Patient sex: M
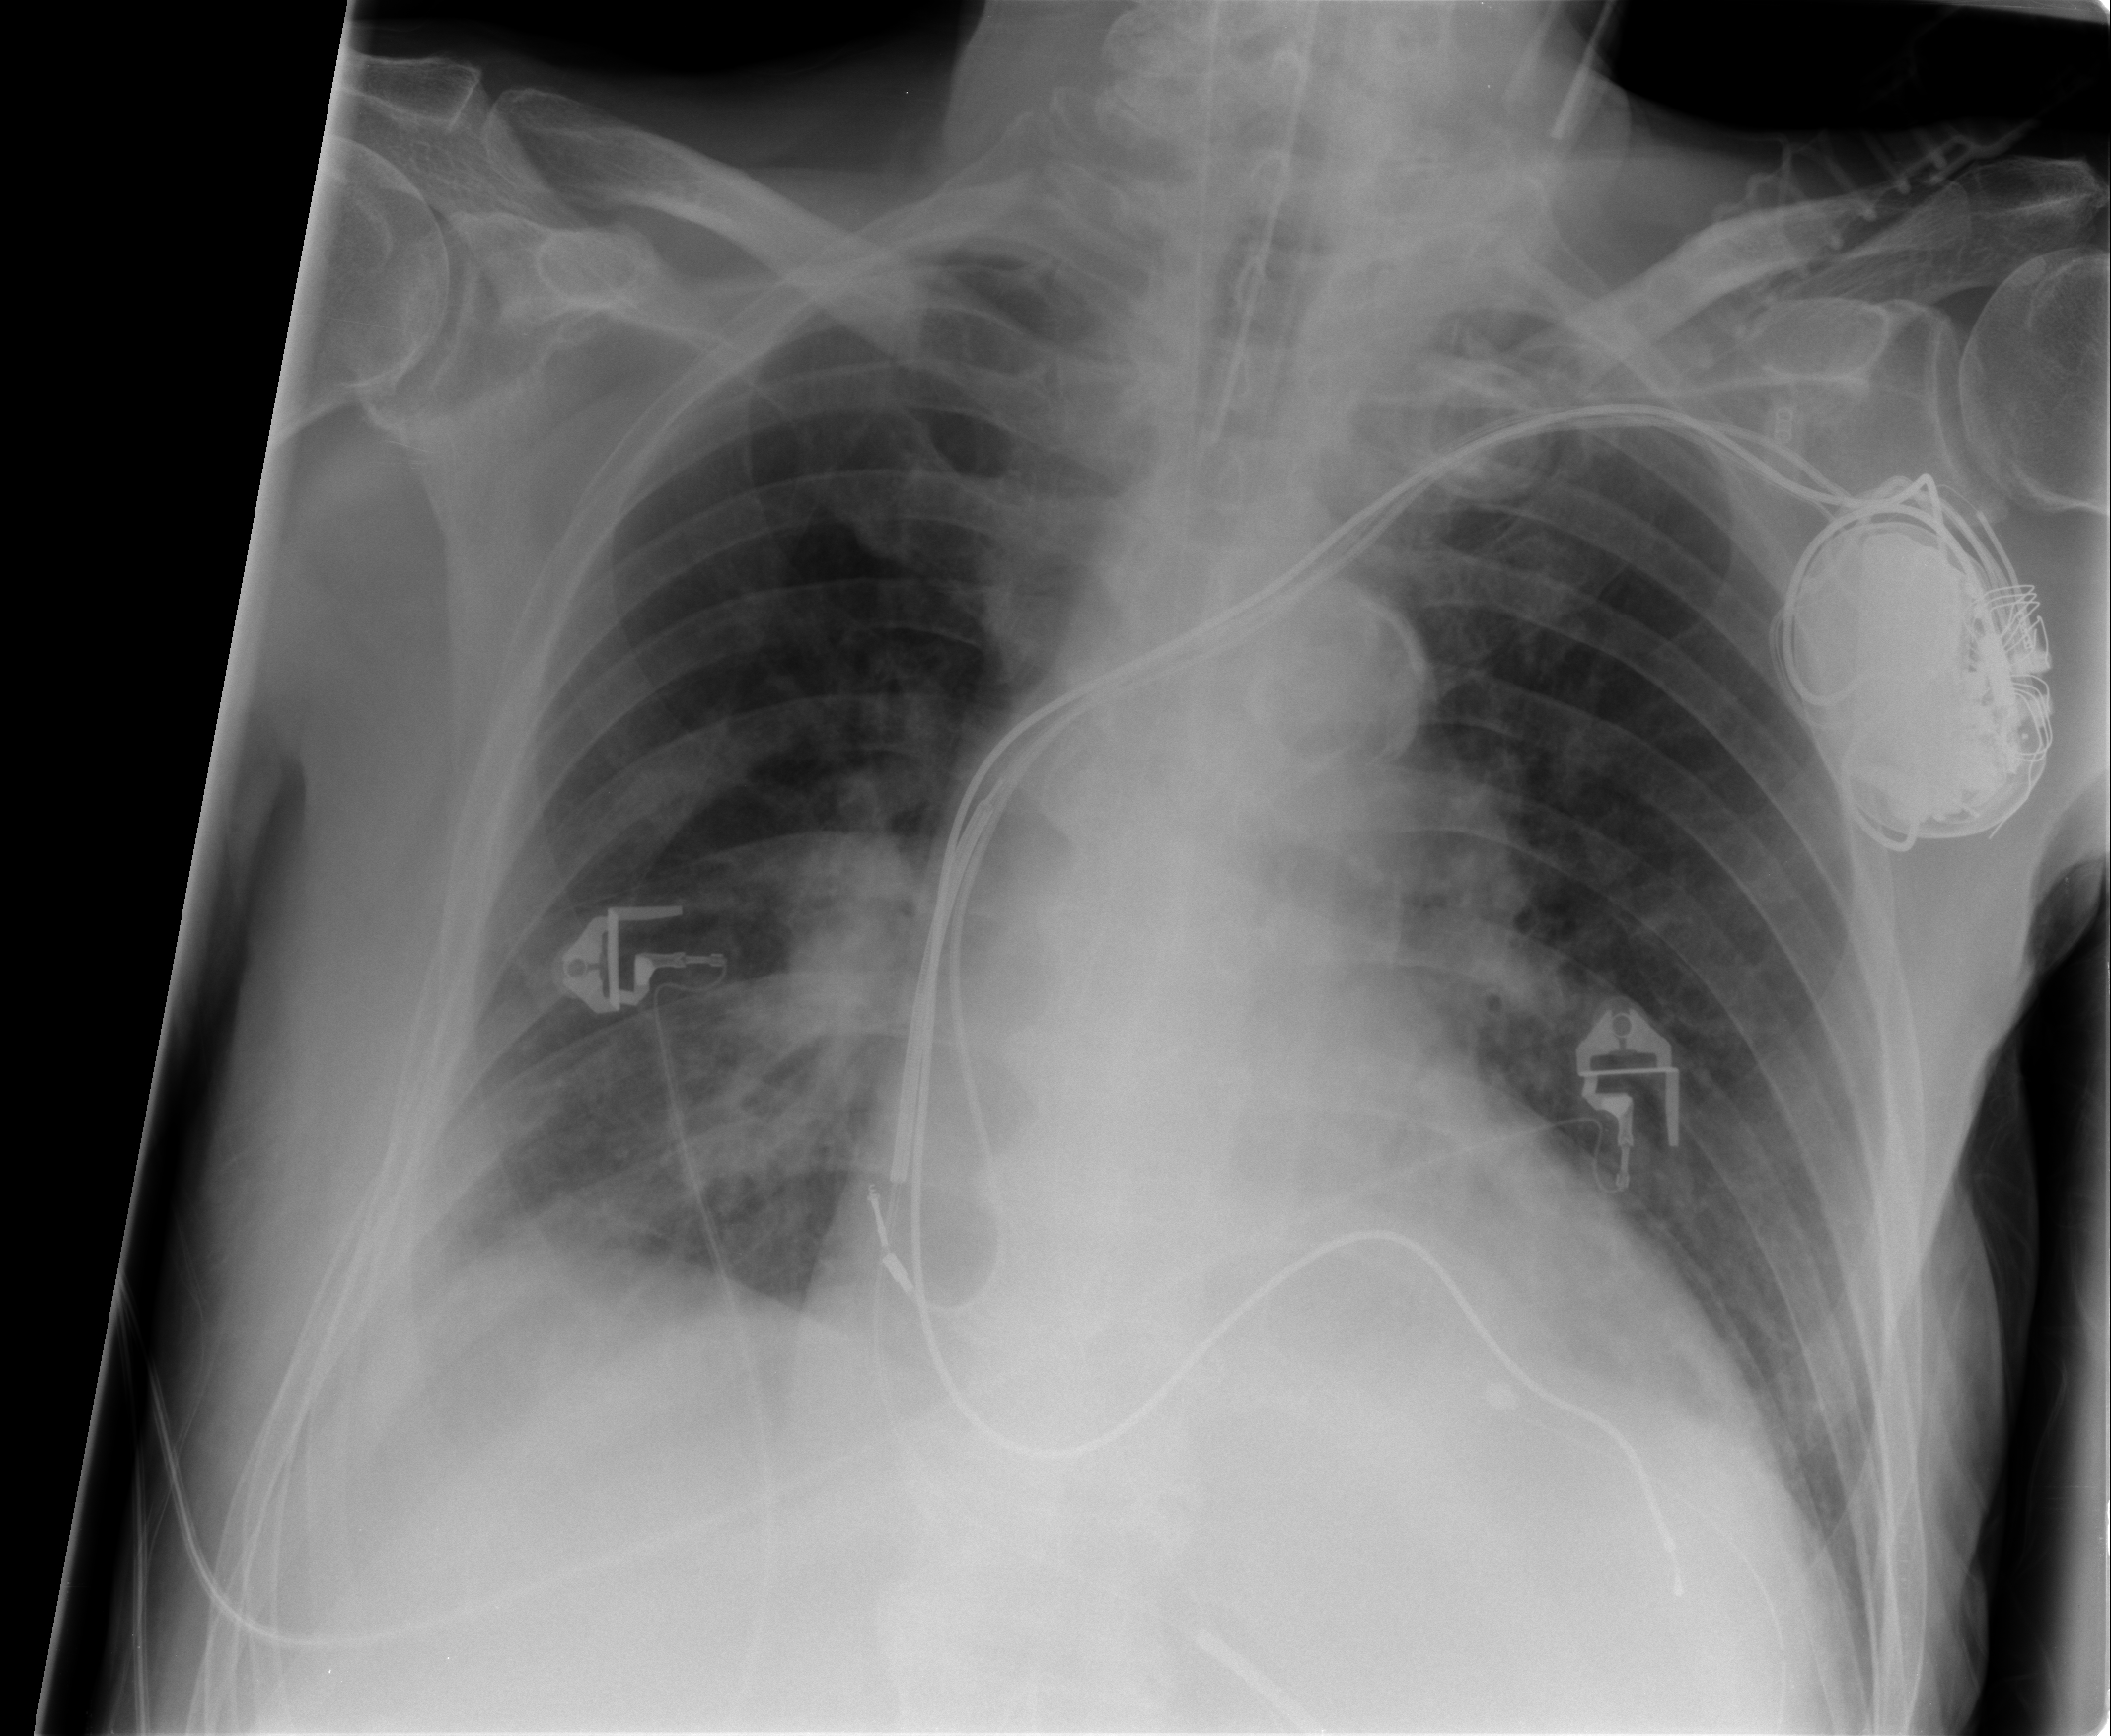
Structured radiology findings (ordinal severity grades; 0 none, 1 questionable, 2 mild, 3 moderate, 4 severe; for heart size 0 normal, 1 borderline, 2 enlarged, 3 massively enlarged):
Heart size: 2
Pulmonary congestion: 0
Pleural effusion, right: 0
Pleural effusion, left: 0
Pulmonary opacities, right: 2
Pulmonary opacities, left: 0
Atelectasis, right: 2
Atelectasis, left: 0